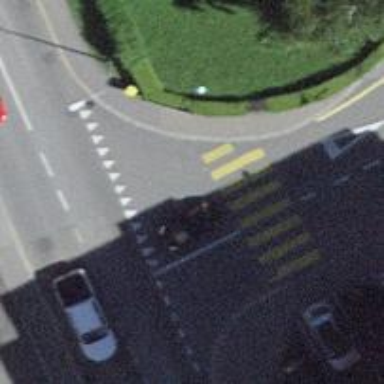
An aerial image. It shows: Marked crossing with zebra stripes on the road.